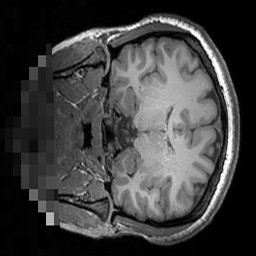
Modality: T1w
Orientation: coronal
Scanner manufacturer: siemens
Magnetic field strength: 3 T
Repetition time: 1.5 s
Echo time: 0.00291 s